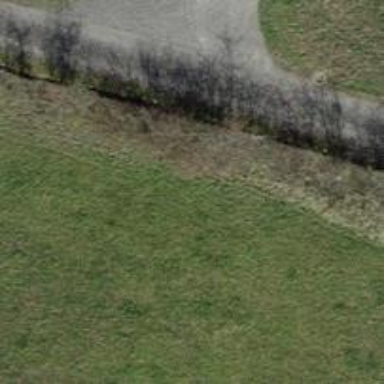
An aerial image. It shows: Hedge barrier.